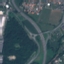
Land use / land cover class: Highway